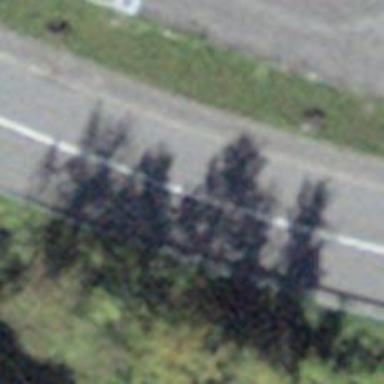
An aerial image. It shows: Primary highway.